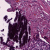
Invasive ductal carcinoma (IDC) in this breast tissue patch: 0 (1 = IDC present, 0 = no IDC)